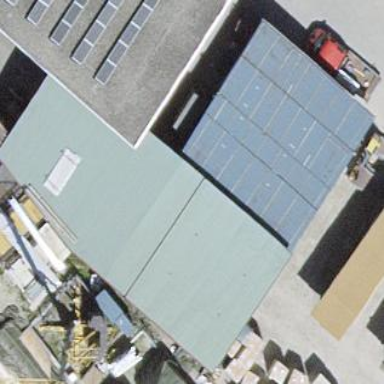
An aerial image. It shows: Industrial building.